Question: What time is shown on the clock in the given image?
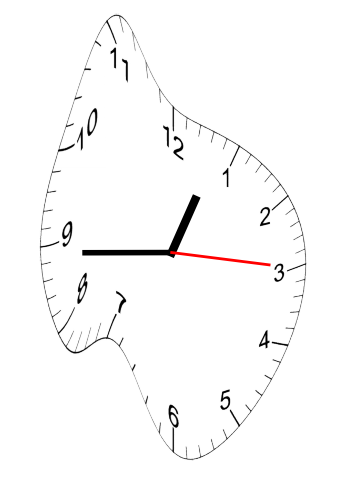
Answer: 12:44:15